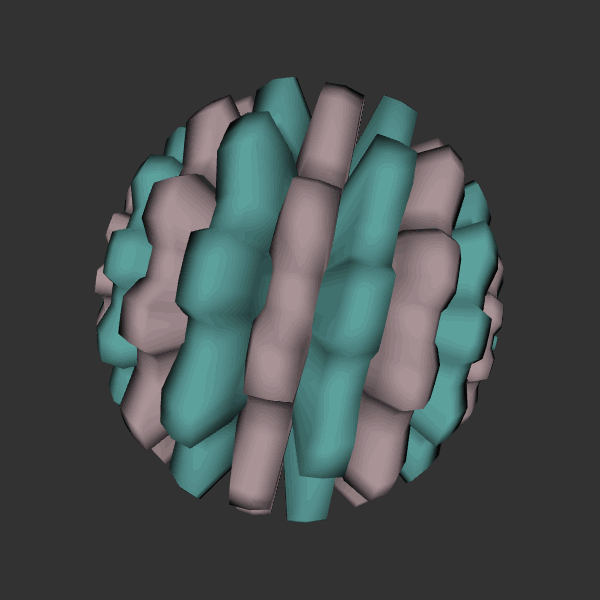
Background: dark